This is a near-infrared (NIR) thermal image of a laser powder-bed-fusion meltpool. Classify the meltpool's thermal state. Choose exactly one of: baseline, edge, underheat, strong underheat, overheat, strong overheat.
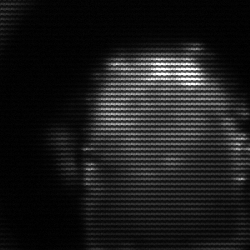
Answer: baseline